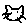
Label: cat